Aerial crown-view tile of a tropical tree (Barro Colorado Island, Panama), acquired 20250512:
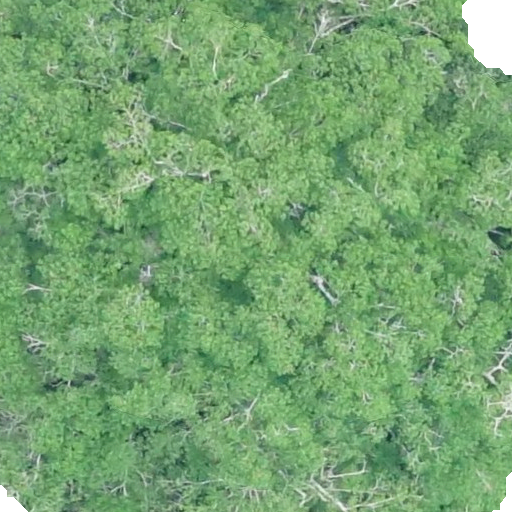
Species: Hura crepitans
GBIF accepted scientific name: Hura crepitans
Crown area: 575.399 m²